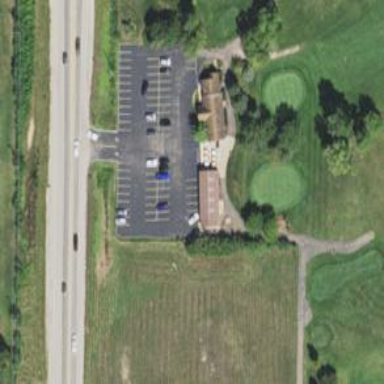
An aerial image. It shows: Pathway for golfing.